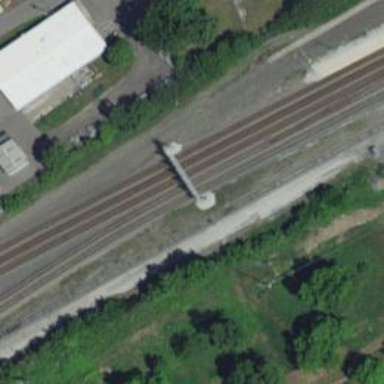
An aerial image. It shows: Railway signal.